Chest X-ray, PA view. Patient: 51 years old, sex M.
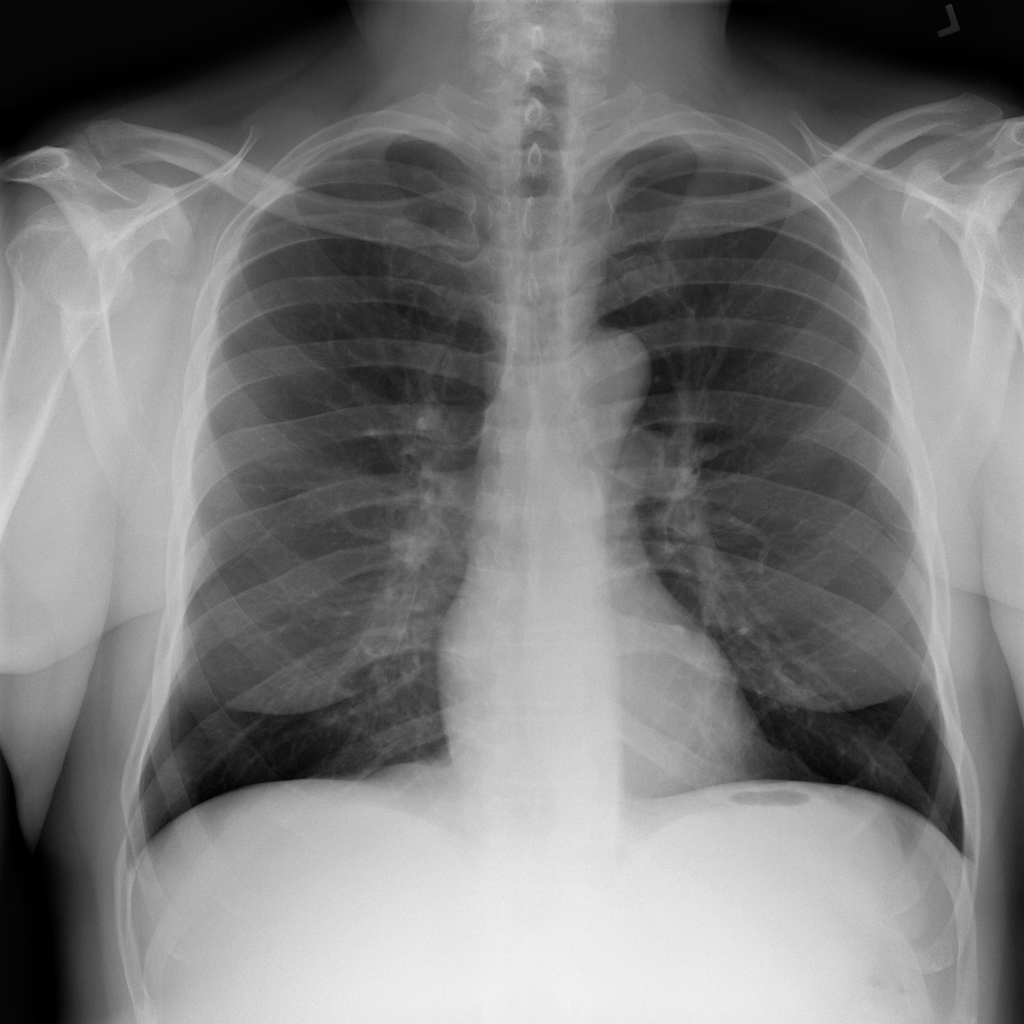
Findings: Infiltration